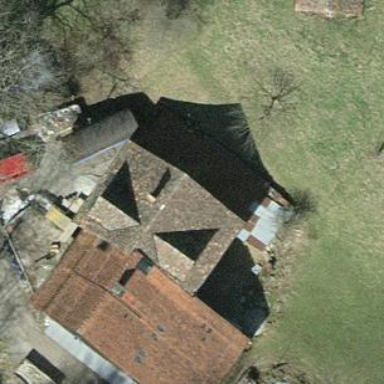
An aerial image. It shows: Farmyard area.